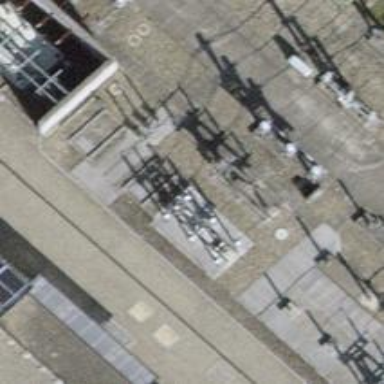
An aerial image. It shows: Insulator used in power equipment.